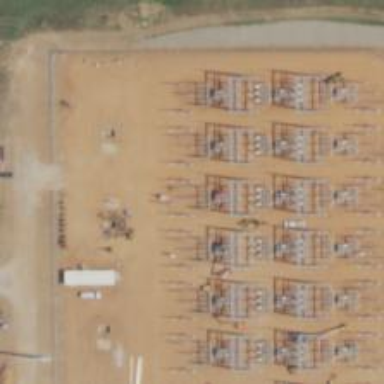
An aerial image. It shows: Switch for power supply.